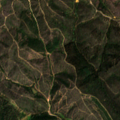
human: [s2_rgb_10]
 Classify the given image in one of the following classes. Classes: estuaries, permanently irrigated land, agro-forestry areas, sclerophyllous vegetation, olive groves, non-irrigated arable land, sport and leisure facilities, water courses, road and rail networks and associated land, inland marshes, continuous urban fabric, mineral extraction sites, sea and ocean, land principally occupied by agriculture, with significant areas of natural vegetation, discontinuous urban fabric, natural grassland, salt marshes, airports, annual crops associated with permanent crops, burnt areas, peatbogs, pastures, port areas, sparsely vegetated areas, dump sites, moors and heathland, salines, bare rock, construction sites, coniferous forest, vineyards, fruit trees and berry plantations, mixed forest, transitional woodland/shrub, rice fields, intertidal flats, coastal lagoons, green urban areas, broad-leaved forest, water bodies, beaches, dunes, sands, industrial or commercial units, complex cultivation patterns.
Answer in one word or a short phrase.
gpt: broad-leaved forest, sclerophyllous vegetation, transitional woodland/shrub